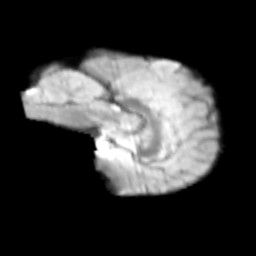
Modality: T2w
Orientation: sagittal
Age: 10
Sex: male
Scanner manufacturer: siemens
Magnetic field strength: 3 T
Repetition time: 3.8 s
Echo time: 0.07 s